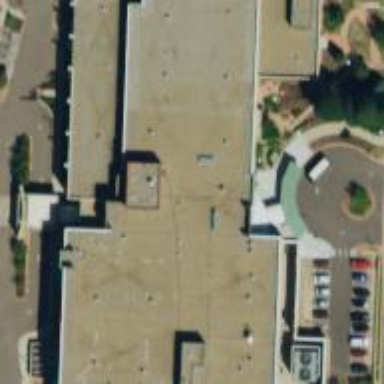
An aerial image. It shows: Healthcare clinic.